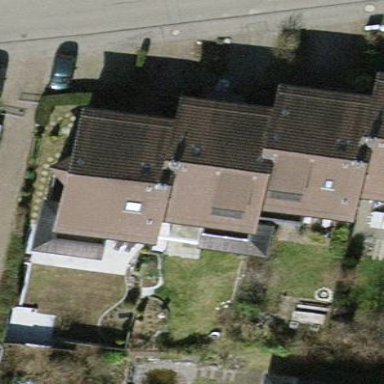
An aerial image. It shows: Terrace building with gabled roof.